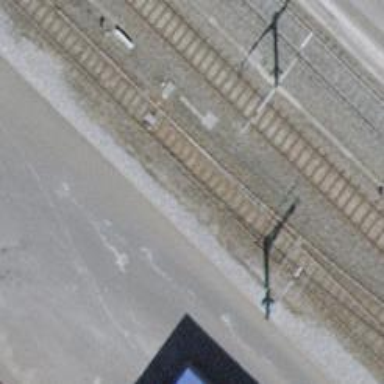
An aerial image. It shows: Railway switch.